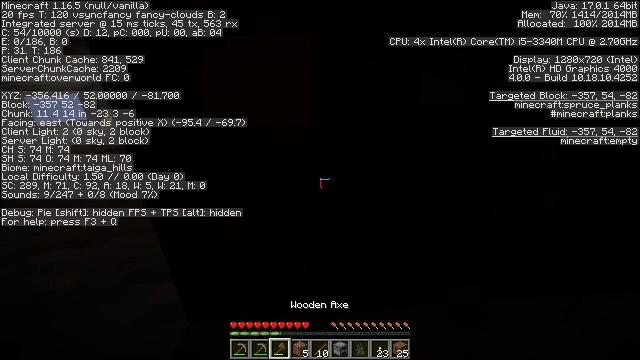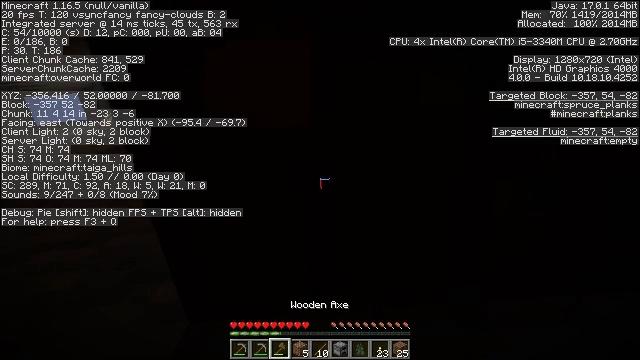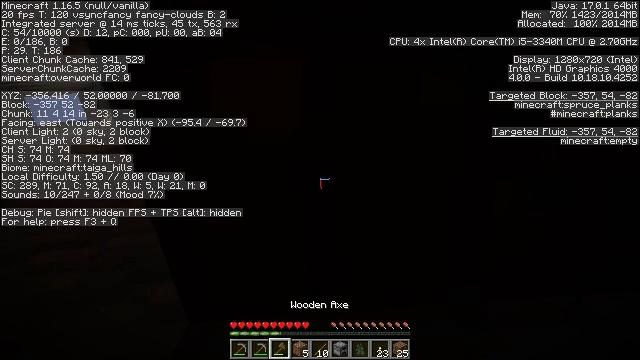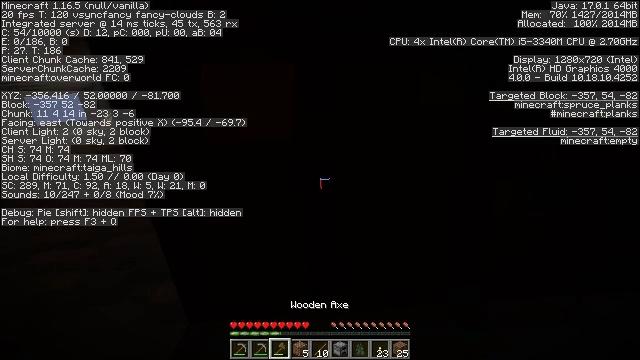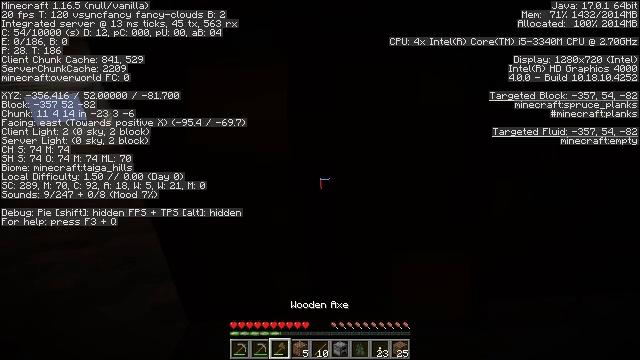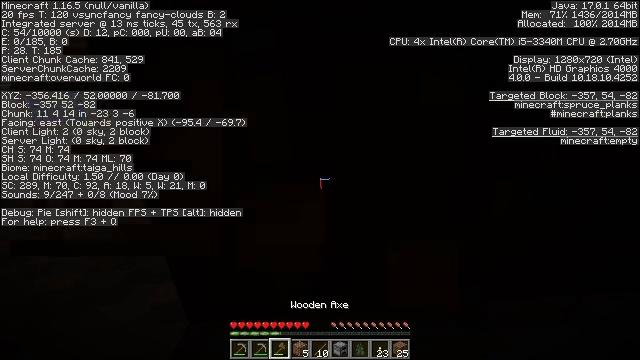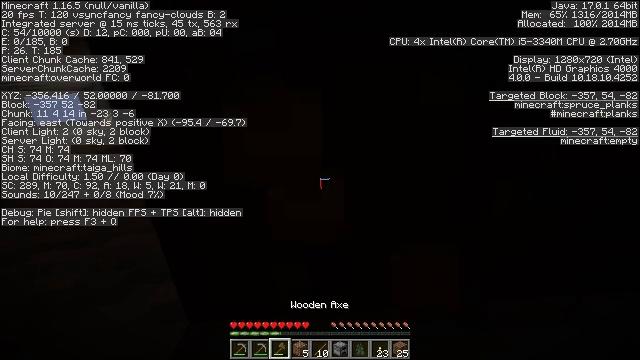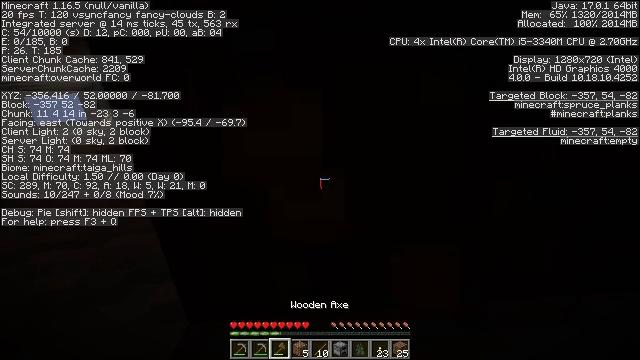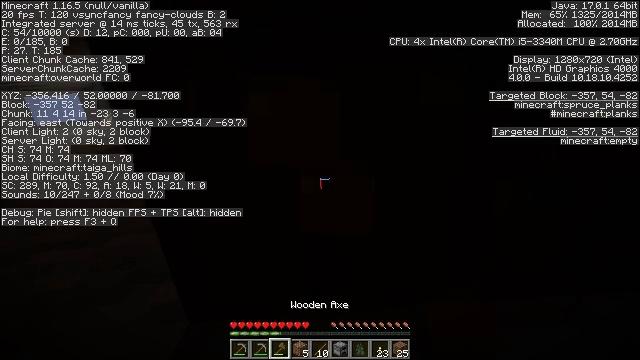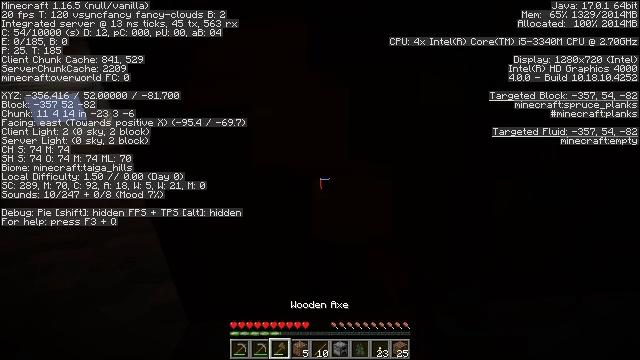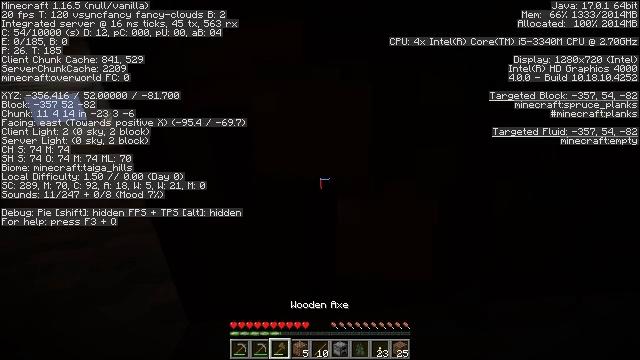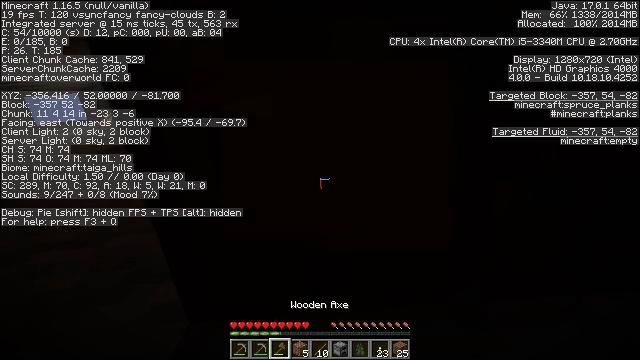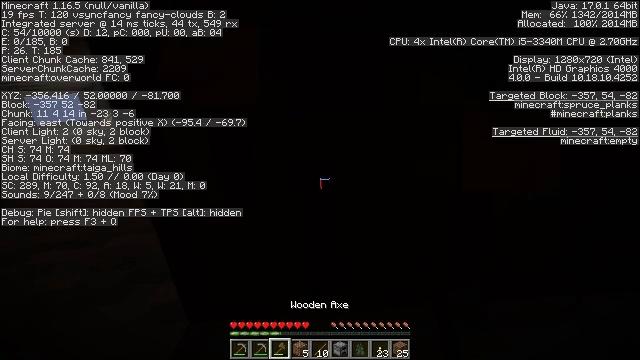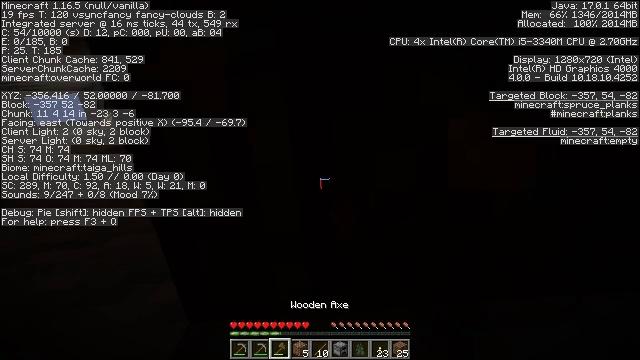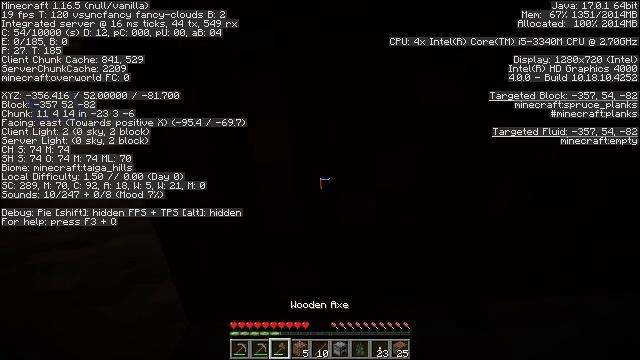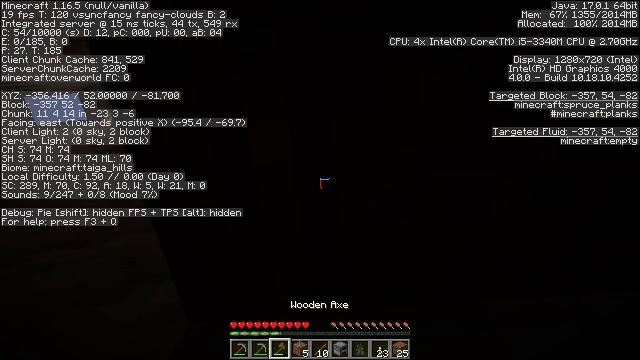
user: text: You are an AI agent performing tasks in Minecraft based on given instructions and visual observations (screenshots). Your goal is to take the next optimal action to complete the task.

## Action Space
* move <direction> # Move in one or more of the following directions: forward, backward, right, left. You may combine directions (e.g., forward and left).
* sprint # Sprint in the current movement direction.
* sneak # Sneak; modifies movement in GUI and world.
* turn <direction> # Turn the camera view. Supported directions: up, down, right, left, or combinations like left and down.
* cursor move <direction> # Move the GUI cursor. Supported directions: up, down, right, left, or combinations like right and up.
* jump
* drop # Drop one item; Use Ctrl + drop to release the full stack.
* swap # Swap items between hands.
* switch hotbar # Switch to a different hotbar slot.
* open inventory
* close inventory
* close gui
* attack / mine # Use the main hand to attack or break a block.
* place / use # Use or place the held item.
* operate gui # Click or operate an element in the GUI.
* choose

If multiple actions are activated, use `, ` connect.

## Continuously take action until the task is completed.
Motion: motion action
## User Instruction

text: Break spruce planks from a structure.
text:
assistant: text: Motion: attack / mine
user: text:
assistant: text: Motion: attack / mine
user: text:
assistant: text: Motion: attack / mine
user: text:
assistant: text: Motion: attack / mine
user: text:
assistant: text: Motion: attack / mine
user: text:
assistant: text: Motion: attack / mine
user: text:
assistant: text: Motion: attack / mine
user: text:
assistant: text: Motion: attack / mine
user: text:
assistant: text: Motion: attack / mine
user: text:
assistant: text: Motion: attack / mine
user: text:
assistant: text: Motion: attack / mine
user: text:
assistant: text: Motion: attack / mine
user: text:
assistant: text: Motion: attack / mine
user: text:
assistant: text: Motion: attack / mine
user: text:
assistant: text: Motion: attack / mine
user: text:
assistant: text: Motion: attack / mine
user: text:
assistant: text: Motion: attack / mine
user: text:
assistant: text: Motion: attack / mine
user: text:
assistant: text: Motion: attack / mine
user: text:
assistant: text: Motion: attack / mine
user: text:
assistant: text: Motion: attack / mine
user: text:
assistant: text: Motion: attack / mine
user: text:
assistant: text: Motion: attack / mine
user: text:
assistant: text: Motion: attack / mine
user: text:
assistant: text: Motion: attack / mine